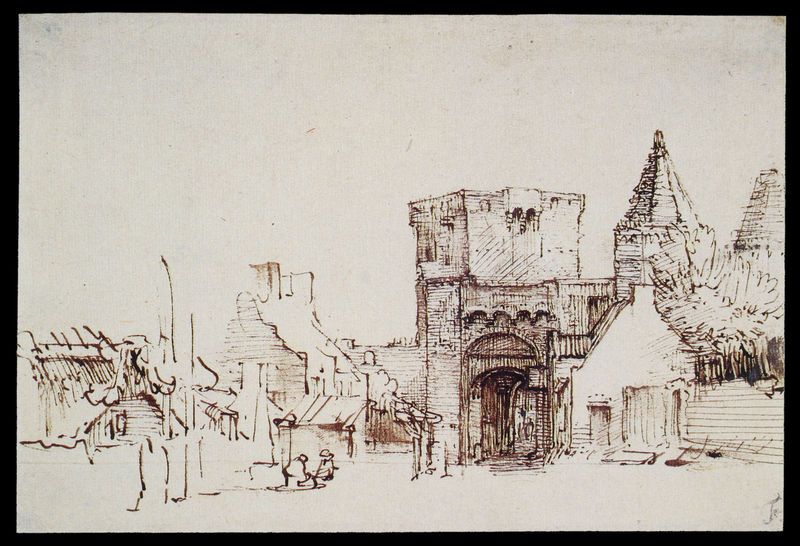
Titel: Das Rheintor in Rhenen
Künstler: Harmensz van Rijn Rembrandt
Institution: Chatsworth, The Duke of Devonshire and the Trustees of the Chatworth Settlement
Schlagwörter: baum, menschen, stadt, skizze, straße, zeichnung, gebäude, haus, leute, turm, dächer, treppe, striche, tor, bögen, kohle, stadttor, tempera